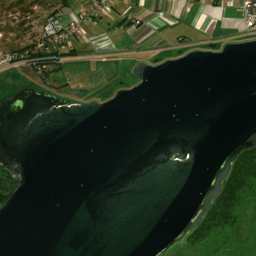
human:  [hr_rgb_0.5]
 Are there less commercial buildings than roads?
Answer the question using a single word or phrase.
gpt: yes

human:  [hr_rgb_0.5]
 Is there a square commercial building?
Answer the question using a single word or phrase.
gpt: no

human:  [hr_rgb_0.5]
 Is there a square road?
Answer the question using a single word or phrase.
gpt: no

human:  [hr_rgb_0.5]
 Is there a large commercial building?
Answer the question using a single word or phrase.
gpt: no

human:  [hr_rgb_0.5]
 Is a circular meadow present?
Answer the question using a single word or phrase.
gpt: no

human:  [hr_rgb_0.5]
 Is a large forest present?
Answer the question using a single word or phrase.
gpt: yes

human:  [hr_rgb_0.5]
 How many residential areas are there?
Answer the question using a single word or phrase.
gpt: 2

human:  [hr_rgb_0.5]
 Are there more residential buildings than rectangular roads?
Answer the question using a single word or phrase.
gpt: yes

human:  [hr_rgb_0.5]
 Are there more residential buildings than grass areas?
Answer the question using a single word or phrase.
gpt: yes

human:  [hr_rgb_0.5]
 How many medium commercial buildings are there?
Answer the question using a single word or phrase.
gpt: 0

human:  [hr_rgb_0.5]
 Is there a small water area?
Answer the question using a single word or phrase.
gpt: yes

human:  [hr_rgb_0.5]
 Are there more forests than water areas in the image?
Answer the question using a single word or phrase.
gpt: yes

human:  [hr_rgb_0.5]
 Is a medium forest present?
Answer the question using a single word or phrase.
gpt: yes

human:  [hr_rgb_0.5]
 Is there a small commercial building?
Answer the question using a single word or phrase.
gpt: yes

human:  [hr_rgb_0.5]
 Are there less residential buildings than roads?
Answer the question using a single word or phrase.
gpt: no

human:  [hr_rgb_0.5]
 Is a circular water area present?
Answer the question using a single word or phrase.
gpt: no

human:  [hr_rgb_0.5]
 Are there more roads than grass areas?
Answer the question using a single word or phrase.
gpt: yes

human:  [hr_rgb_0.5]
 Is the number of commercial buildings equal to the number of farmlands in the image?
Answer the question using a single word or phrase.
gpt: no

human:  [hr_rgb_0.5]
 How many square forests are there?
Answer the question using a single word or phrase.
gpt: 2

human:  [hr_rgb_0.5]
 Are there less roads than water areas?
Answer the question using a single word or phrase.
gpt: no

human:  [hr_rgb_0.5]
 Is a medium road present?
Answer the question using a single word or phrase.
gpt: no

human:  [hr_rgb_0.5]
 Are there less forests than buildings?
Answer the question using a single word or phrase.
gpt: yes

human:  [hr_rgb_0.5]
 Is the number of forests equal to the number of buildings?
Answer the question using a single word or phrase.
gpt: no

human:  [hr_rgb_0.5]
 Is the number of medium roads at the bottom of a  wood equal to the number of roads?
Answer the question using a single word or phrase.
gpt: no

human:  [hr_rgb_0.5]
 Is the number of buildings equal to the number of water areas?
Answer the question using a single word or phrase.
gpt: no

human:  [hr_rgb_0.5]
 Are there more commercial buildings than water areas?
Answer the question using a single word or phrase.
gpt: no

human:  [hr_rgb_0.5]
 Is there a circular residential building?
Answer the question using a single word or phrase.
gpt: yes

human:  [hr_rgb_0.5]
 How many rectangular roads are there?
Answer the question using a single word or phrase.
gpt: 0

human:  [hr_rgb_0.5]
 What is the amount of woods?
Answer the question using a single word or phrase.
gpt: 2

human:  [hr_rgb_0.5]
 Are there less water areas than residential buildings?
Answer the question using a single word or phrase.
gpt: yes

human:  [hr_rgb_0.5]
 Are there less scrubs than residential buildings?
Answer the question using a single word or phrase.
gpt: yes

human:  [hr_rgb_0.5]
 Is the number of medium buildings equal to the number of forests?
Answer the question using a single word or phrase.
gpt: no

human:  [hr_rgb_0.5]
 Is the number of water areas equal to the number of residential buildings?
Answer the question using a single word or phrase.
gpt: no

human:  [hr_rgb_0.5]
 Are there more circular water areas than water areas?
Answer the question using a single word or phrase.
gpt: no

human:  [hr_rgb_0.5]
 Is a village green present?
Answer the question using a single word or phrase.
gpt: yes

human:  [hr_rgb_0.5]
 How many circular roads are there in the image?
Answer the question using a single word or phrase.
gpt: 0